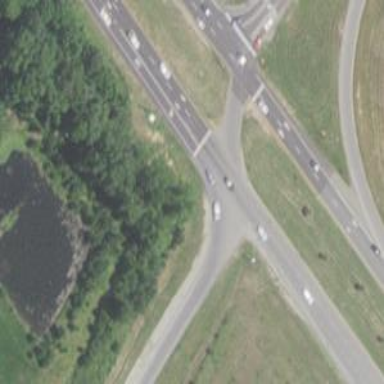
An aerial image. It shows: This image shows trunk highway that functions as expressway.